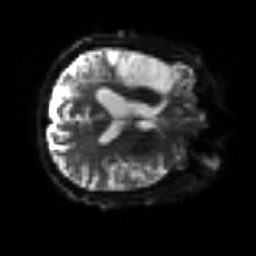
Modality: sbref
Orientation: axial
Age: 56
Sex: male
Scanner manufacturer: siemens
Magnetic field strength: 3 T
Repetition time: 3.2 s
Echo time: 0.081 s